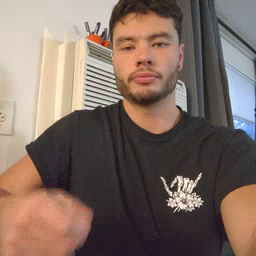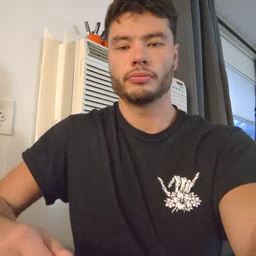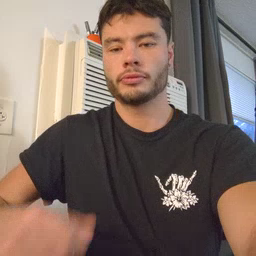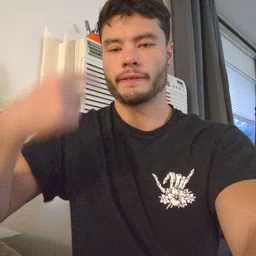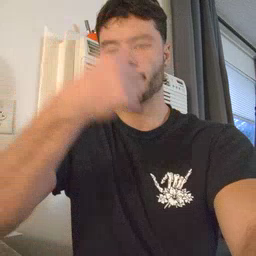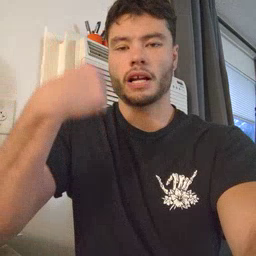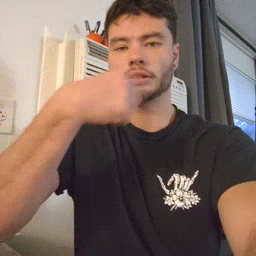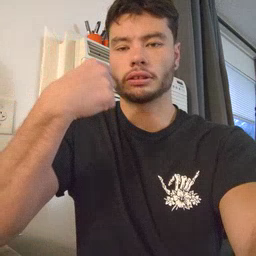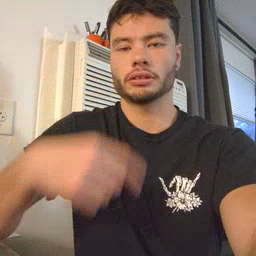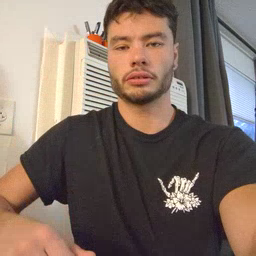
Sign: face